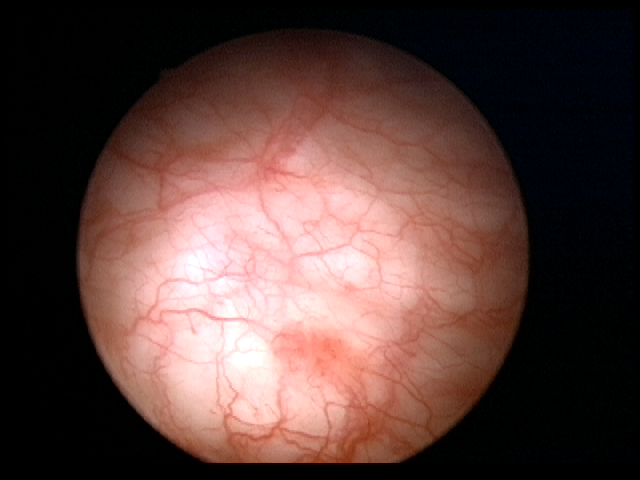
Modality: WLC
Class: Non-malignant
Subclass: BenignNOS
Lesion: L2
Morphology: Non-papillary
Bladder cancer association: No